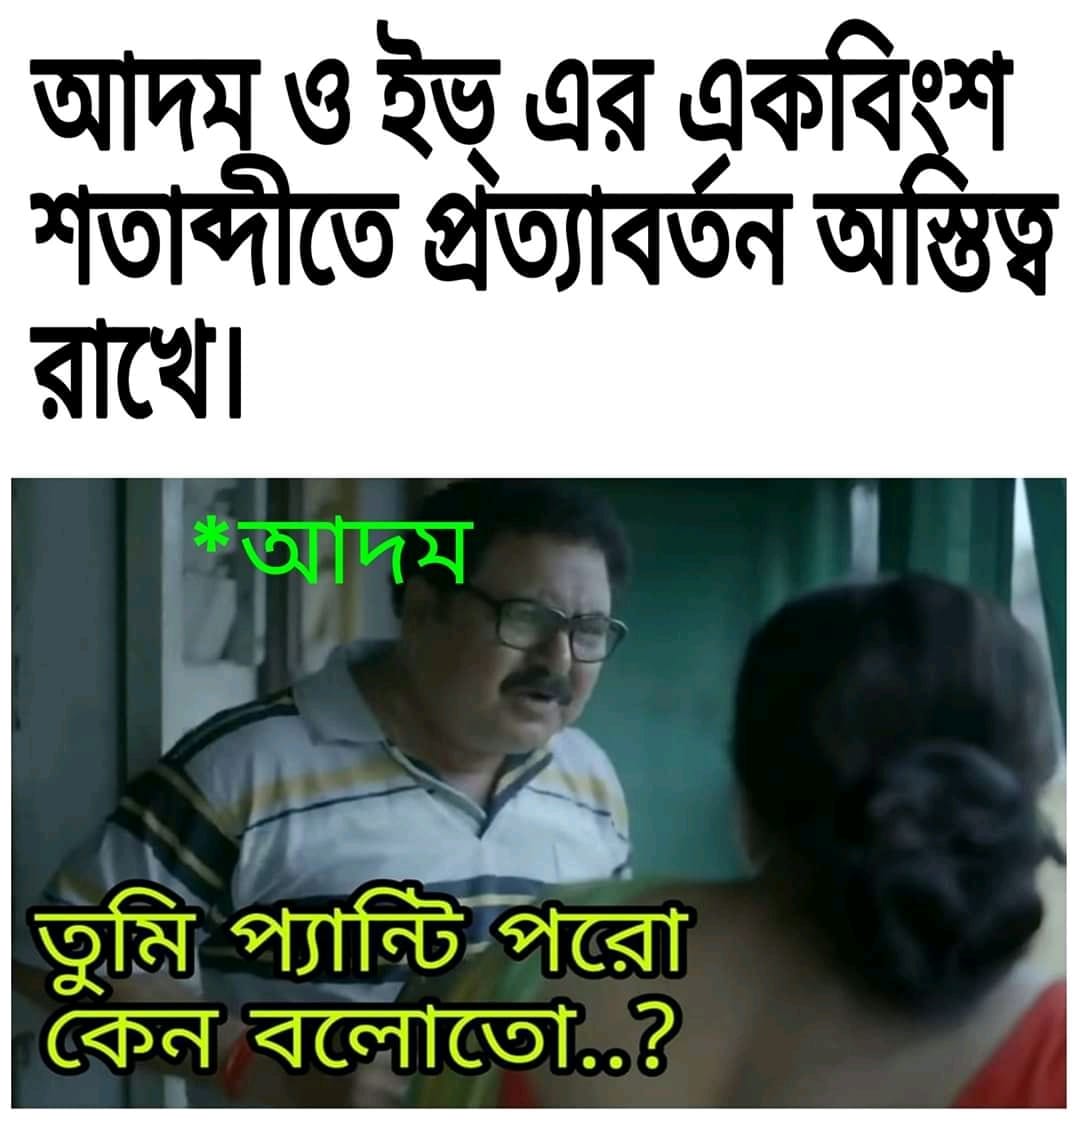
Caption: আদম ও ইভ এর একবিংশ শতাব্দীতে প্রত্যাবর্তন অস্তিত্ব  রাখে ।     * আদম    তুমি প্যান্টি পরো কেন বলোতো ... ?
Label: hate